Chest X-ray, PA view. Patient: 54 years old, sex F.
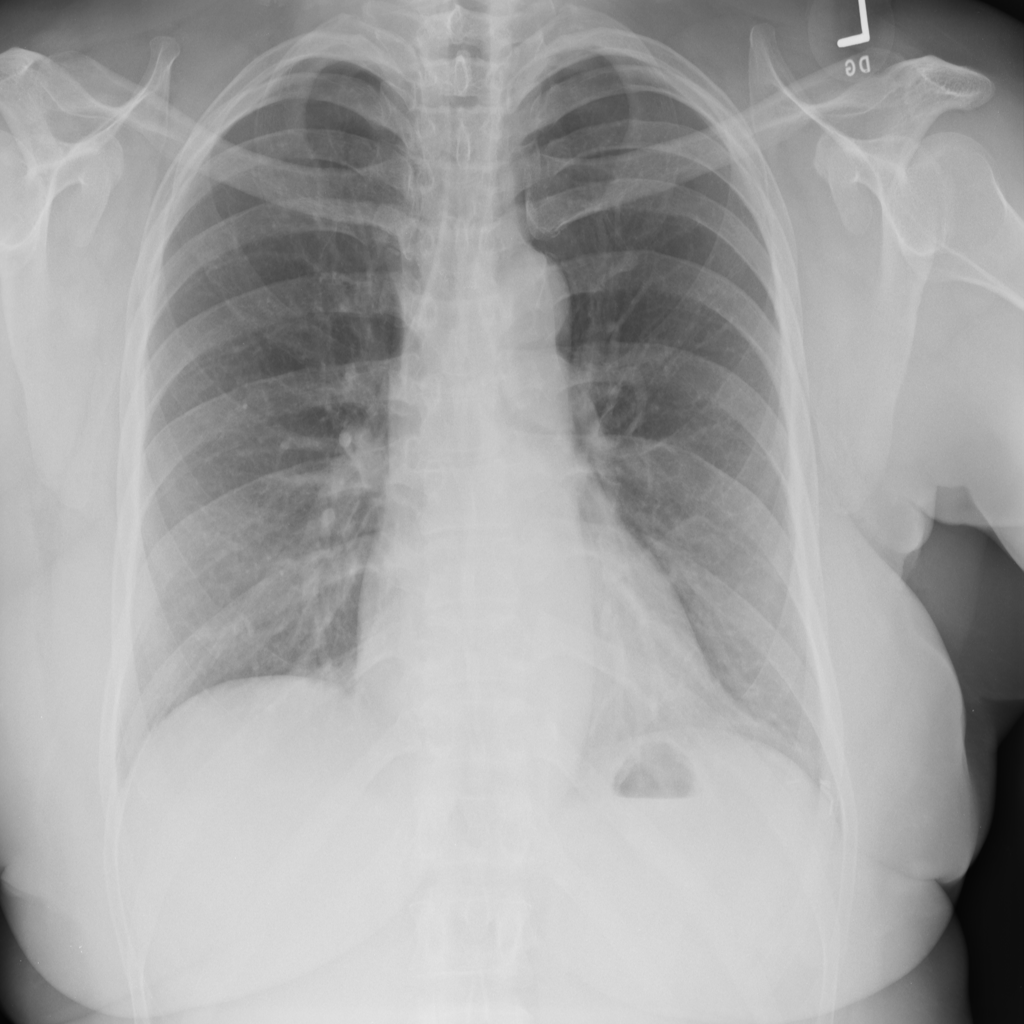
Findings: No Finding